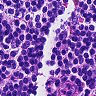
Metastatic tissue present: no